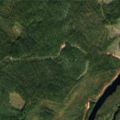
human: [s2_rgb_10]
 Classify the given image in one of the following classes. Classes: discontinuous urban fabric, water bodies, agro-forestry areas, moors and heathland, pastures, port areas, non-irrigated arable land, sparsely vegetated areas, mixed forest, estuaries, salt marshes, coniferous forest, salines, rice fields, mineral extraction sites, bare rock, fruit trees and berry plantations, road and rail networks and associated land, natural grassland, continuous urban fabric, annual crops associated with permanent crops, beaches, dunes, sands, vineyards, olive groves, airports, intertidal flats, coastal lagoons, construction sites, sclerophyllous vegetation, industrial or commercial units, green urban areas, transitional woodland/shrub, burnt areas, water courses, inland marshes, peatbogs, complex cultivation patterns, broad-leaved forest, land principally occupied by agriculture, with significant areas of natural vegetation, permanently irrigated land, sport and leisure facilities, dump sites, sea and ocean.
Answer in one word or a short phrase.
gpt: coniferous forest